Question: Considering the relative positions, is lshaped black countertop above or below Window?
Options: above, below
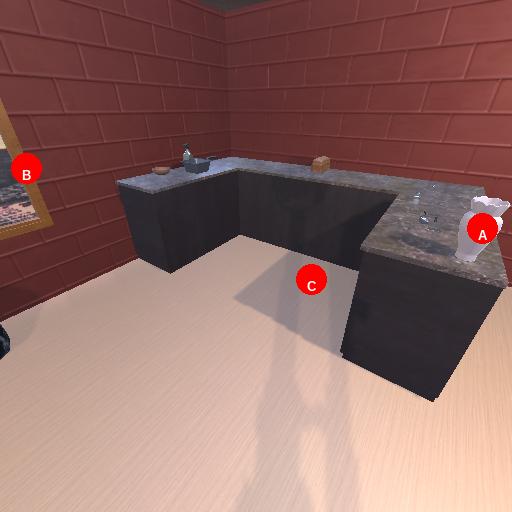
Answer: above